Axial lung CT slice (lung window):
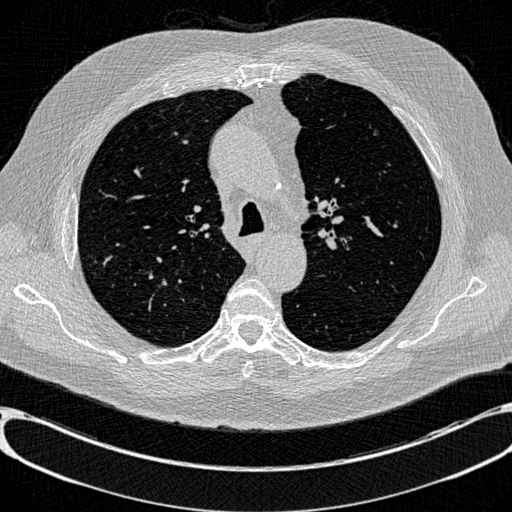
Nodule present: no